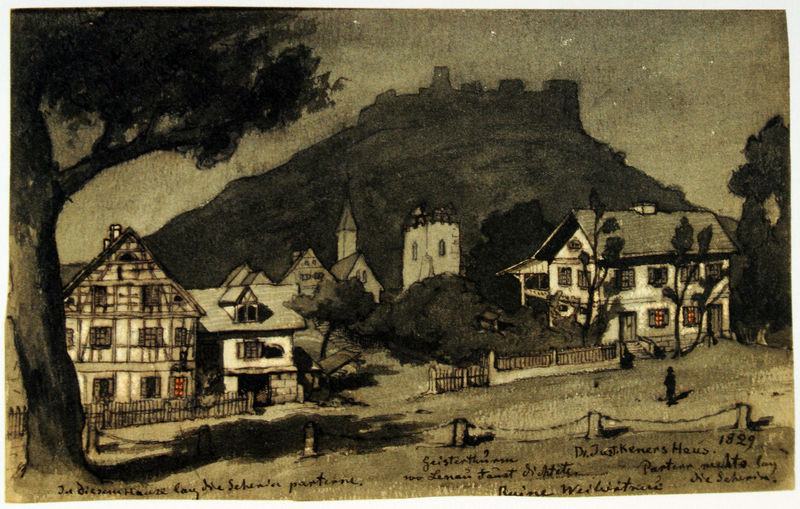
Titel: Ansicht von Weinsberg
Künstler: Gabriel von Max
Standort: München
Institution: Monacensia, Literaturarchiv und Bibliothek
Schlagwörter: church, white, window, black, green, painting, windows, wooden, wood, man, sky, tree, hill, house, mountain, orange, houses, roof, roofs, tower, trees, village, evening, light, garden, night, plants, road, castle, shadow, sketch, walking, writing, rope, door, fence, town, city, trunk, doors, gate, rooves, figure, spire, text, hous, chain, castl, 1829